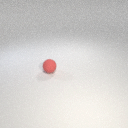
small red rubber sphere